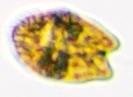
Label: Akashiwo